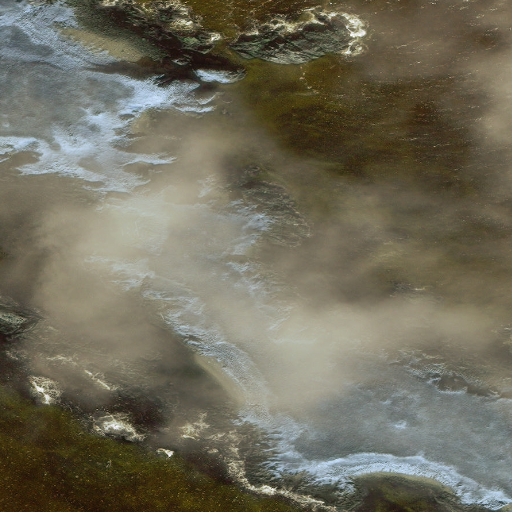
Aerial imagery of island in Alaska named Ayugasxis containing only unknown